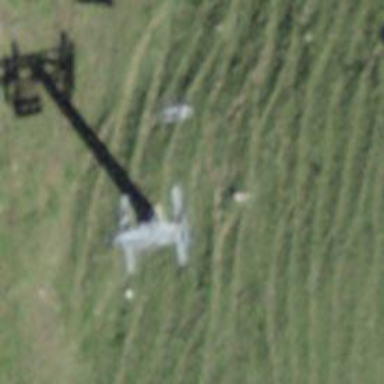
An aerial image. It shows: Pylon for aerialway.